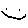
Label: smiley face